Aerial crown-view tile of a tropical tree (Barro Colorado Island, Panama), acquired 20240611:
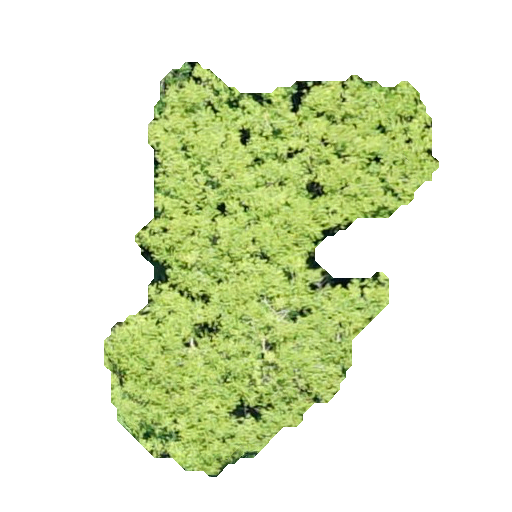
Species: Spondias mombin
GBIF accepted scientific name: Spondias mombin
Crown area: 134.694 m²